Question: UPDATE: Table and index definition
'''
desc activities;x
+----------------+--------------+------+-----+---------+
| Field | Type | Null | Key | Default |
+----------------+--------------+------+-----+---------+
| id | int(11) | NO | PRI | NULL |
| trackable_id | int(11) | YES | MUL | NULL |
| trackable_type | varchar(255) | YES | | NULL |
| owner_id | int(11) | YES | MUL | NULL |
| owner_type | varchar(255) | YES | | NULL |
| key | varchar(255) | YES | | NULL |
| parameters | text | YES | | NULL |
| recipient_id | int(11) | YES | MUL | NULL |
| recipient_type | varchar(255) | YES | | NULL |
| created_at | datetime | NO | | NULL |
| updated_at | datetime | NO | | NULL |
+----------------+--------------+------+-----+---------+
show indexes from activities;
+------------+------------+-----------------------------------------------------+--------------+----------------+-----------+-------------+----------+--------+------+------------+
| Table | Non_unique | Key_name | Seq_in_index | Column_name | Collation | Cardinality | Sub_part | Packed | Null | Index_type |
+------------+------------+-----------------------------------------------------+--------------+----------------+-----------+-------------+----------+--------+------+------------+
| activities | 0 | PRIMARY | 1 | id | A | 7263 | NULL | NULL | | BTREE |
| activities | 1 | index_activities_on_trackable_id_and_trackable_type | 1 | trackable_id | A | 7263 | NULL | NULL | YES | BTREE |
| activities | 1 | index_activities_on_trackable_id_and_trackable_type | 2 | trackable_type | A | 7263 | NULL | NULL | YES | BTREE |
| activities | 1 | index_activities_on_owner_id_and_owner_type | 1 | owner_id | A | 7263 | NULL | NULL | YES | BTREE |
| activities | 1 | index_activities_on_owner_id_and_owner_type | 2 | owner_type | A | 7263 | NULL | NULL | YES | BTREE |
| activities | 1 | index_activities_on_recipient_id_and_recipient_type | 1 | recipient_id | A | 2421 | NULL | NULL | YES | BTREE |
| activities | 1 | index_activities_on_recipient_id_and_recipient_type | 2 | recipient_type | A | 3631 | NULL | NULL | YES | BTREE |
+------------+------------+-----------------------------------------------------+--------------+----------------+-----------+-------------+----------+--------+------+------------+
select count(id) from activities;
+-----------+
| count(id) |
+-----------+
| 7117 |
+-----------+
'''
This is what my current query looks like:
'''
SELECT act.*, group_concat(act.owner_id order by act.created_at desc) as owner_ids
FROM (select * from activities order by created_at desc) as act
INNER JOIN users on users.id = act.owner_id
WHERE (users.city_id = 1 and act.owner_type = 'User')
GROUP BY trackable_type, recipient_id, recipient_type
order by act.created_at desc
limit 20 offset 0;
'''
Doing an explain

I have played around with this query a lot including indexes etc. Is there any way to optimizes this query?
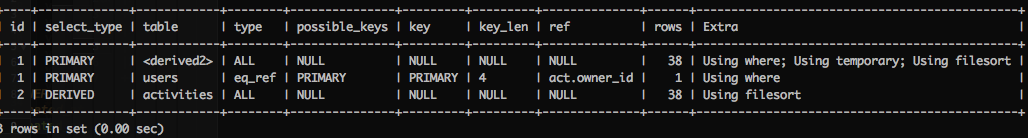
Answer: MySQL sometimes work weirdly so I will give this a shot. I'm assuming ID is Primary Key on users table.
'''
SELECT
act.trackable_type, act.recipient_id, act.recipient_type,
max(act.created_at) as max_created_at,
group_concat(act.owner_id order by act.created_at DESC) as owner_ids
FROM activities act
WHERE act.owner_id in (select id from users where city_id = 1)
AND act.owner_Type = 'User'
GROUP BY trackable_type, recipient_id, recipient_type
ORDER BY max_created_at
LIMIT 20
'''